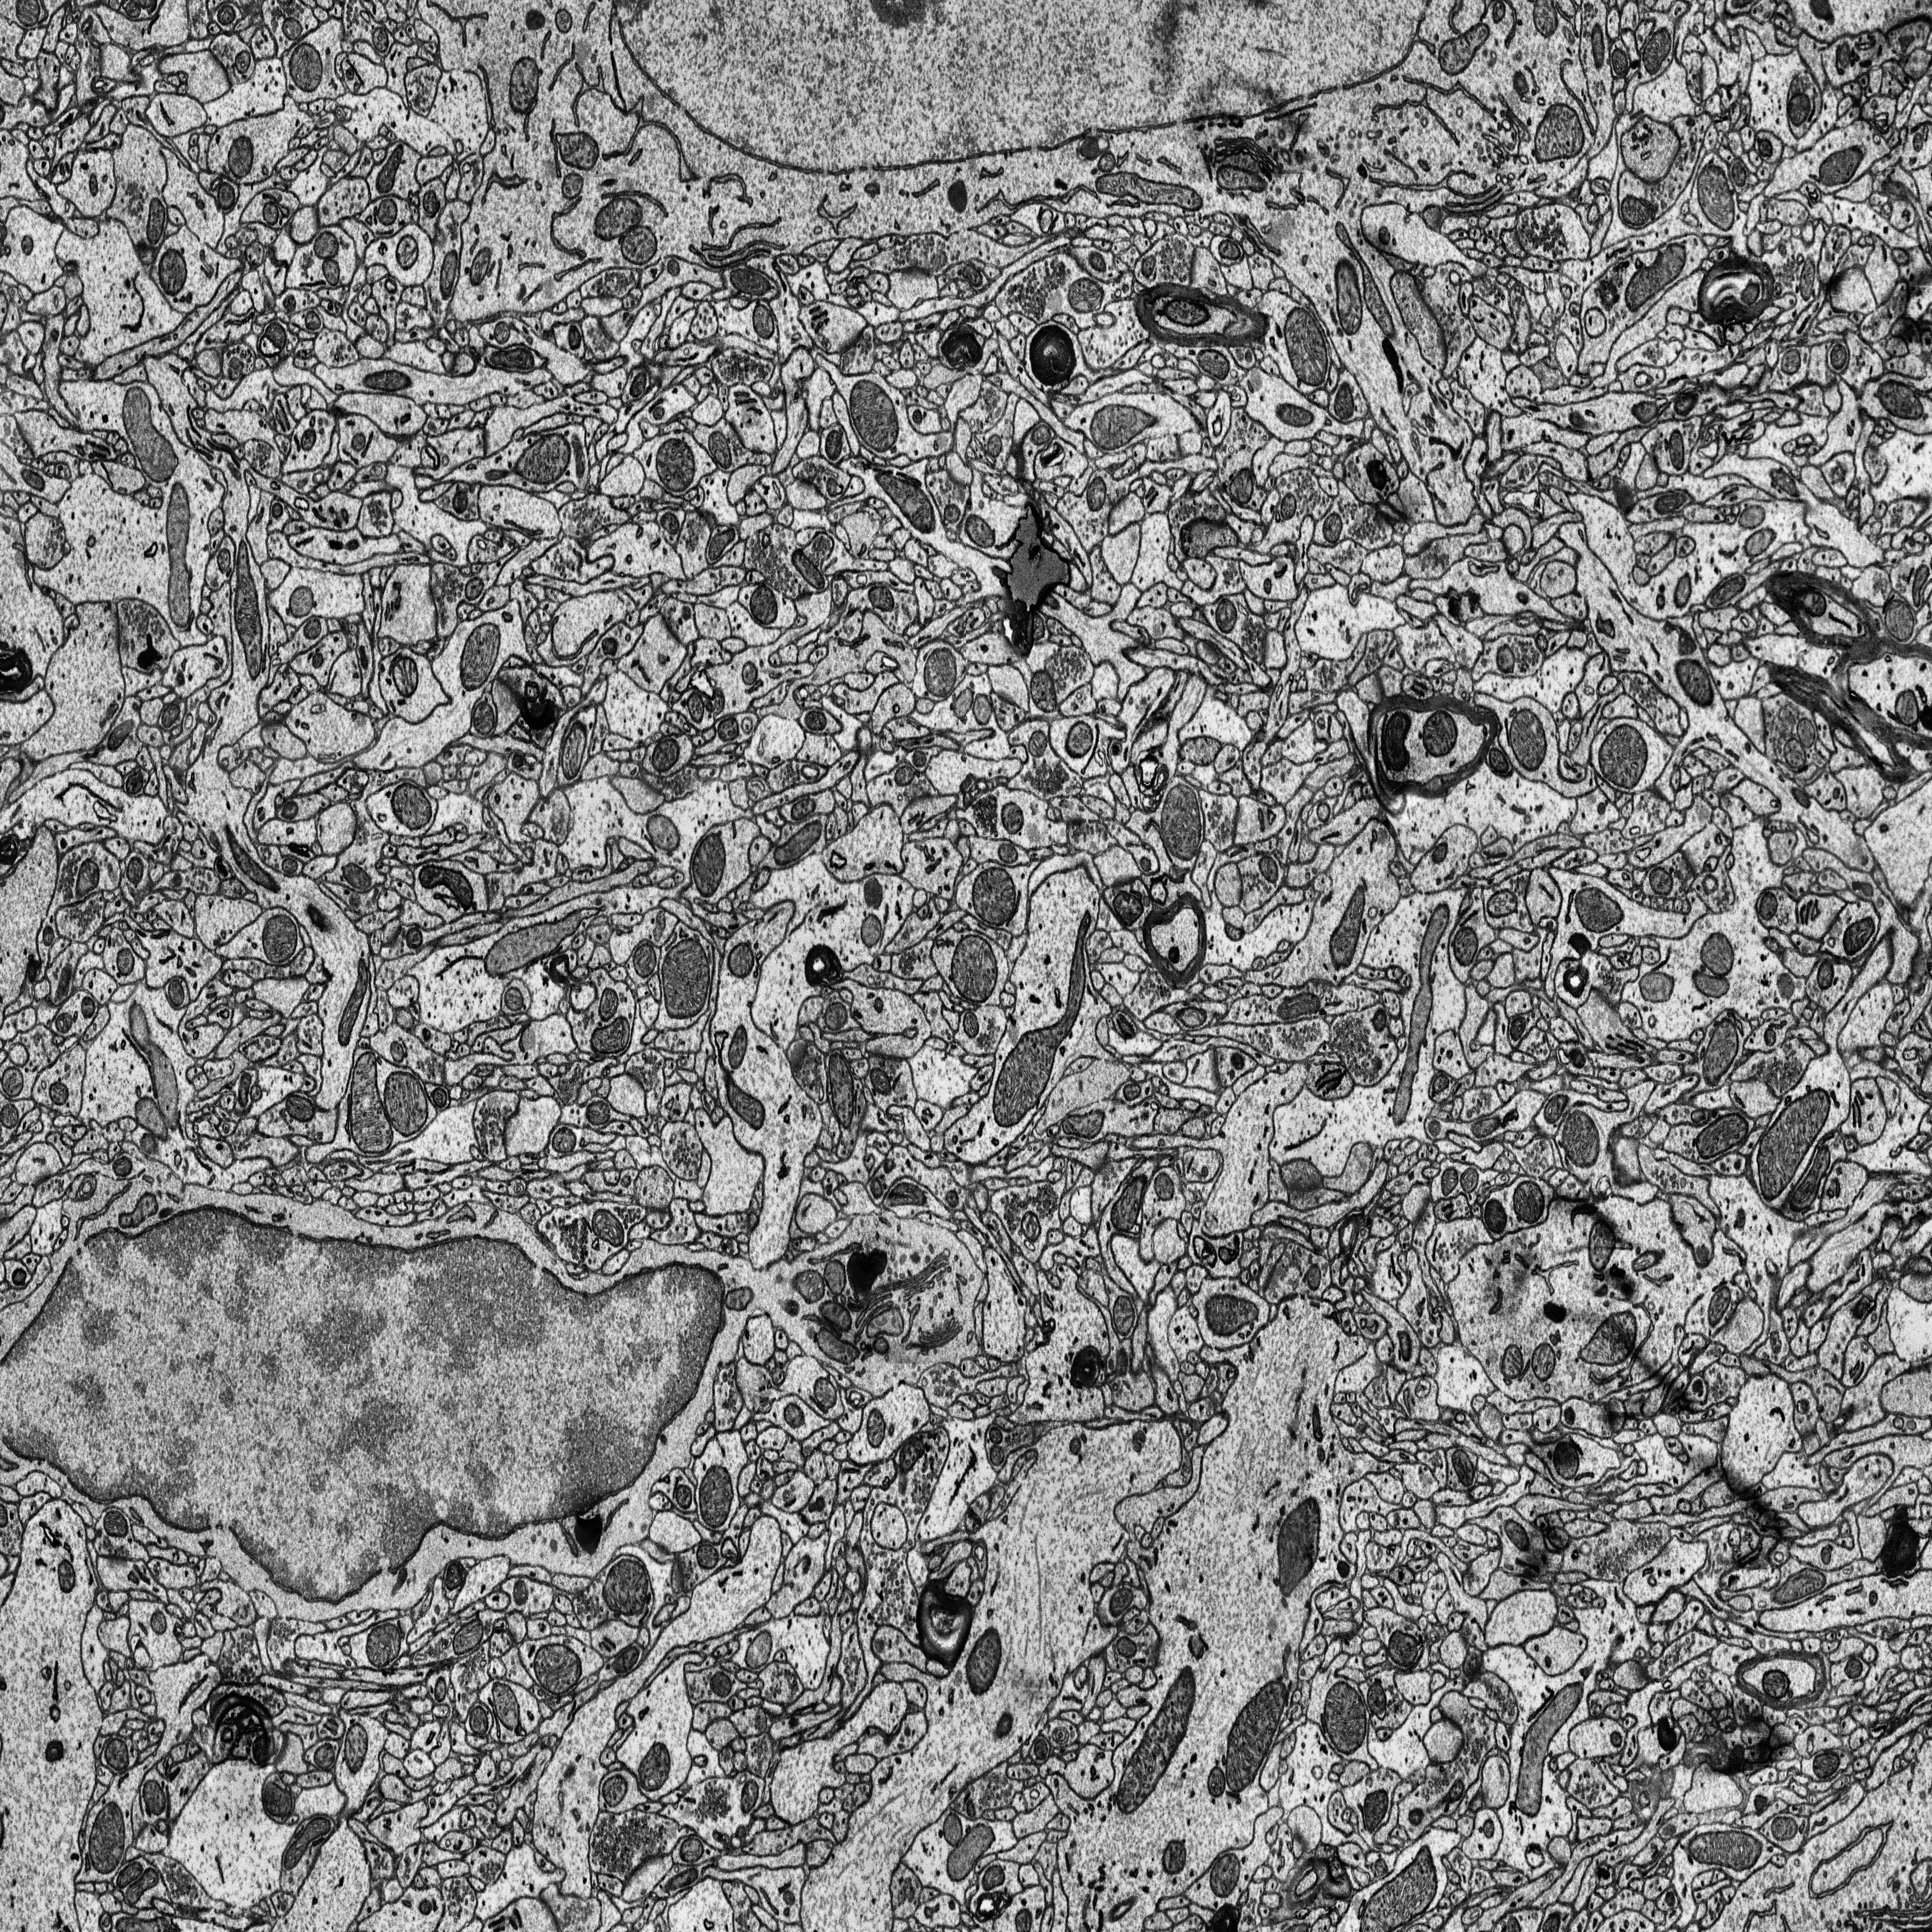
Electron microscopy slice of rat cortex tissue
Slice depth (z): 28
Mitochondria instances in slice: 389